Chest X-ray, PA view. Patient: 71 years old, sex M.
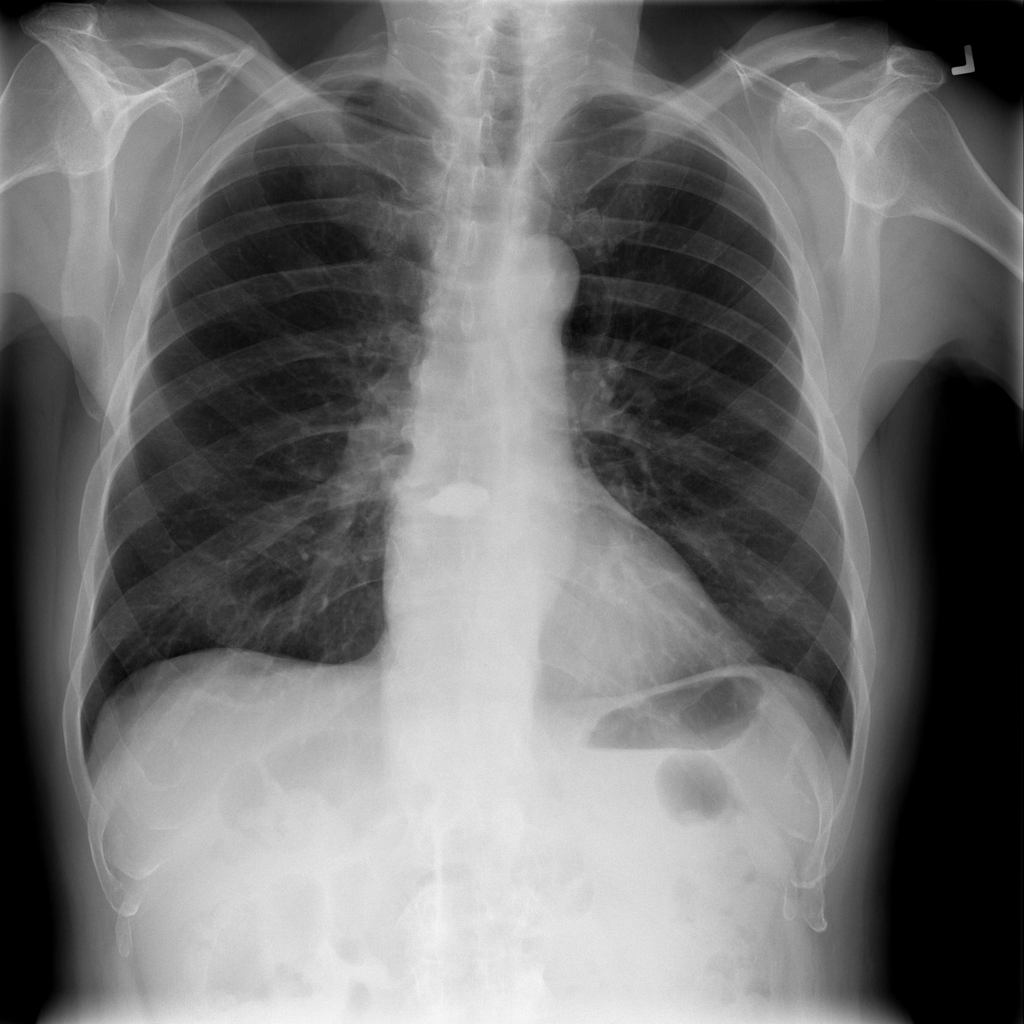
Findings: No Finding